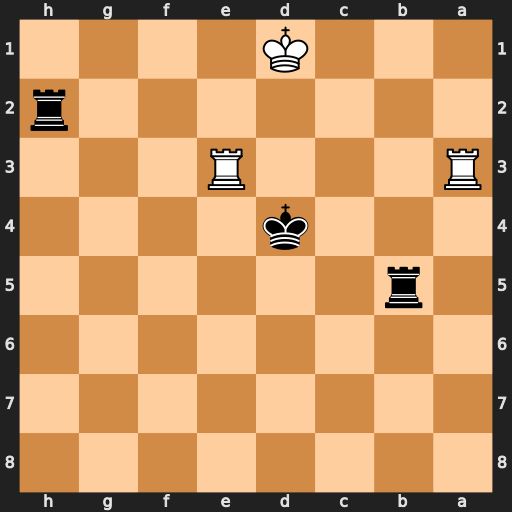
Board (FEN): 8/8/8/1r6/3k4/R3R3/7r/3K4
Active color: b
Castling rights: -
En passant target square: -
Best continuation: Rb1#